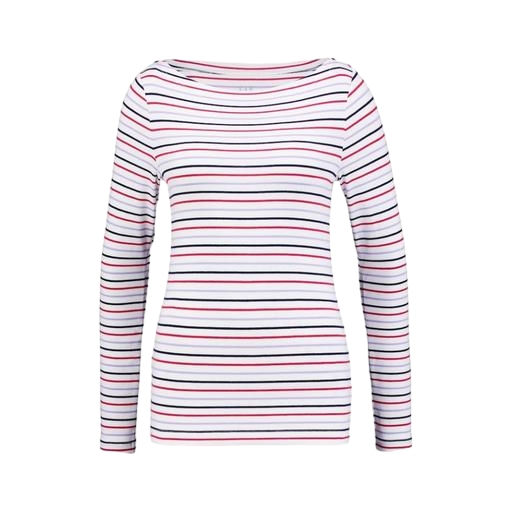
multicolor stretch boatneck tee, multicolor boatneck tee, white le nautical long-sleeved top, white background